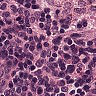
Metastatic tissue present: no